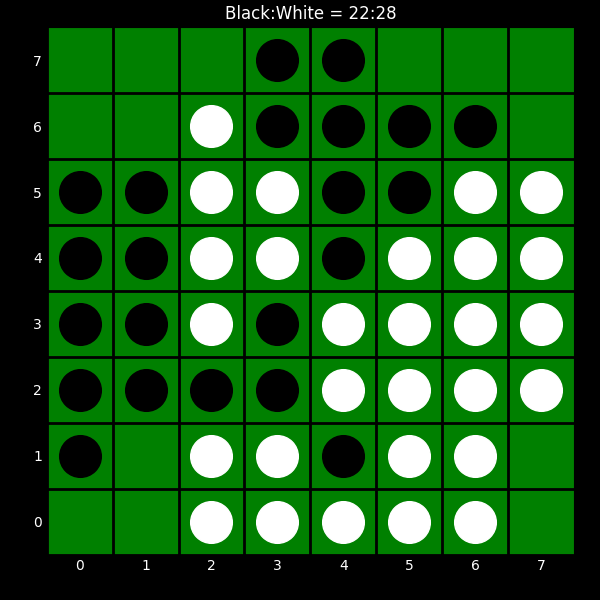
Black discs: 22
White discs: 28